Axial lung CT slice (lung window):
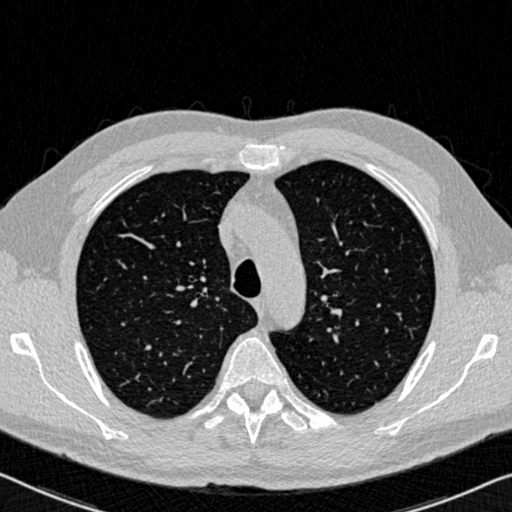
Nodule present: no